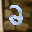
Label: 2